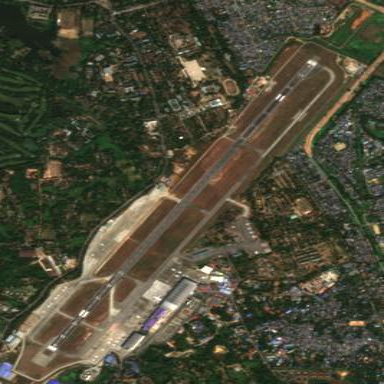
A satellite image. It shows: International aerodrome.